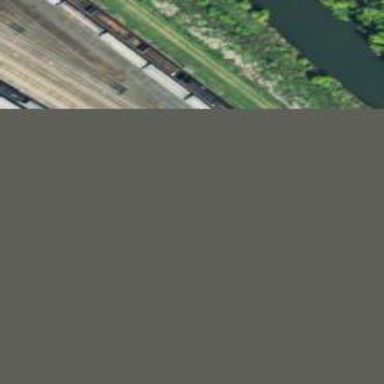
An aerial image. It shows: Railway yard with one track.